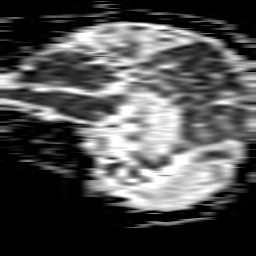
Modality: ADC
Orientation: sagittal
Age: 68
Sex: female
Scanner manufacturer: philips
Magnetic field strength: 1.5 T
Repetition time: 3.396 s
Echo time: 0.09411 s